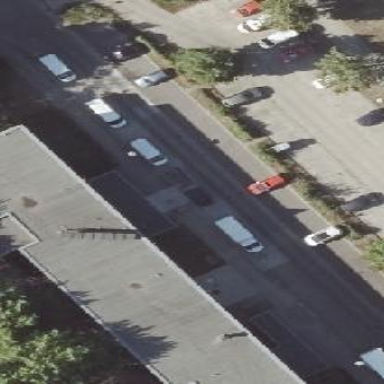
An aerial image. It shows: Parking available on the street side.